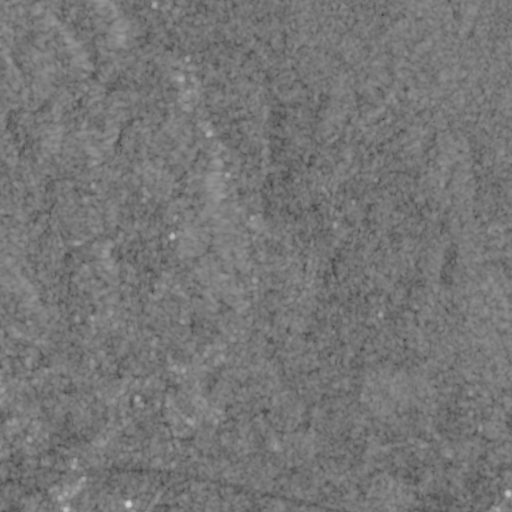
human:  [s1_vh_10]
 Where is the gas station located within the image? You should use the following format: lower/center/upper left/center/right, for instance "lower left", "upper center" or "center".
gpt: The gas station is located in the lower left of the image.
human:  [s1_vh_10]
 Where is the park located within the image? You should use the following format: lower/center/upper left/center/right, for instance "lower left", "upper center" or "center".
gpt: The park is located in the lower of the image.
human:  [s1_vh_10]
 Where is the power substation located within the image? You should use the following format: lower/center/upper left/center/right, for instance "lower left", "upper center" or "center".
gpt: The power substation is located in the lower left of the image.
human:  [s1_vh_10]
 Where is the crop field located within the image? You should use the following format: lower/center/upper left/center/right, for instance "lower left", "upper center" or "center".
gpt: There is no crop field in the image.

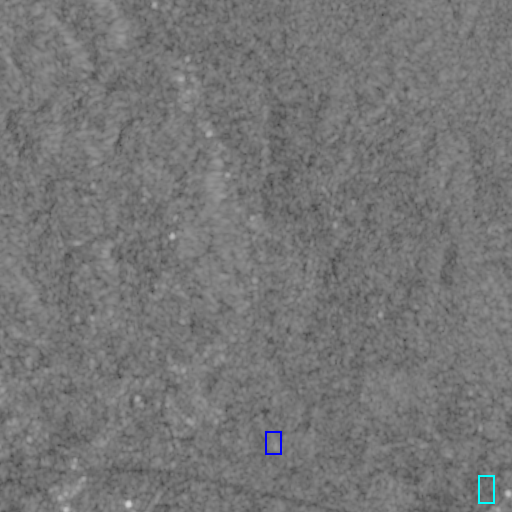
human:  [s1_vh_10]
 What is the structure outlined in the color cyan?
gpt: The structure outlined in cyan is a park.
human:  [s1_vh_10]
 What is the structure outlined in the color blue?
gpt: The structure outlined in blue is a power substation.
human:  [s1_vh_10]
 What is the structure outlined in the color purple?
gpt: There is no purple outline.